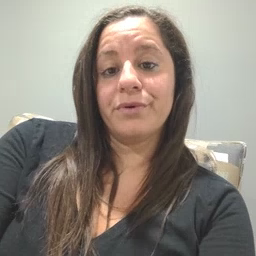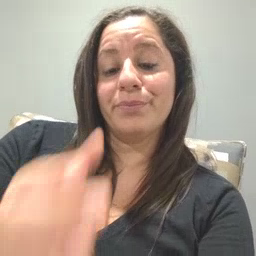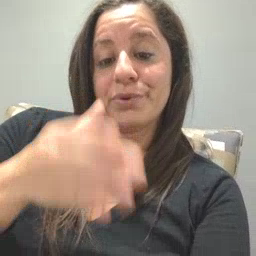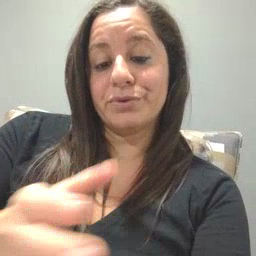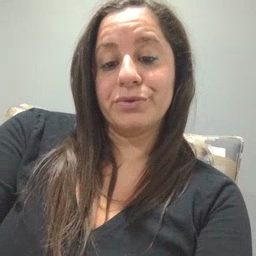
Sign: person